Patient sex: M
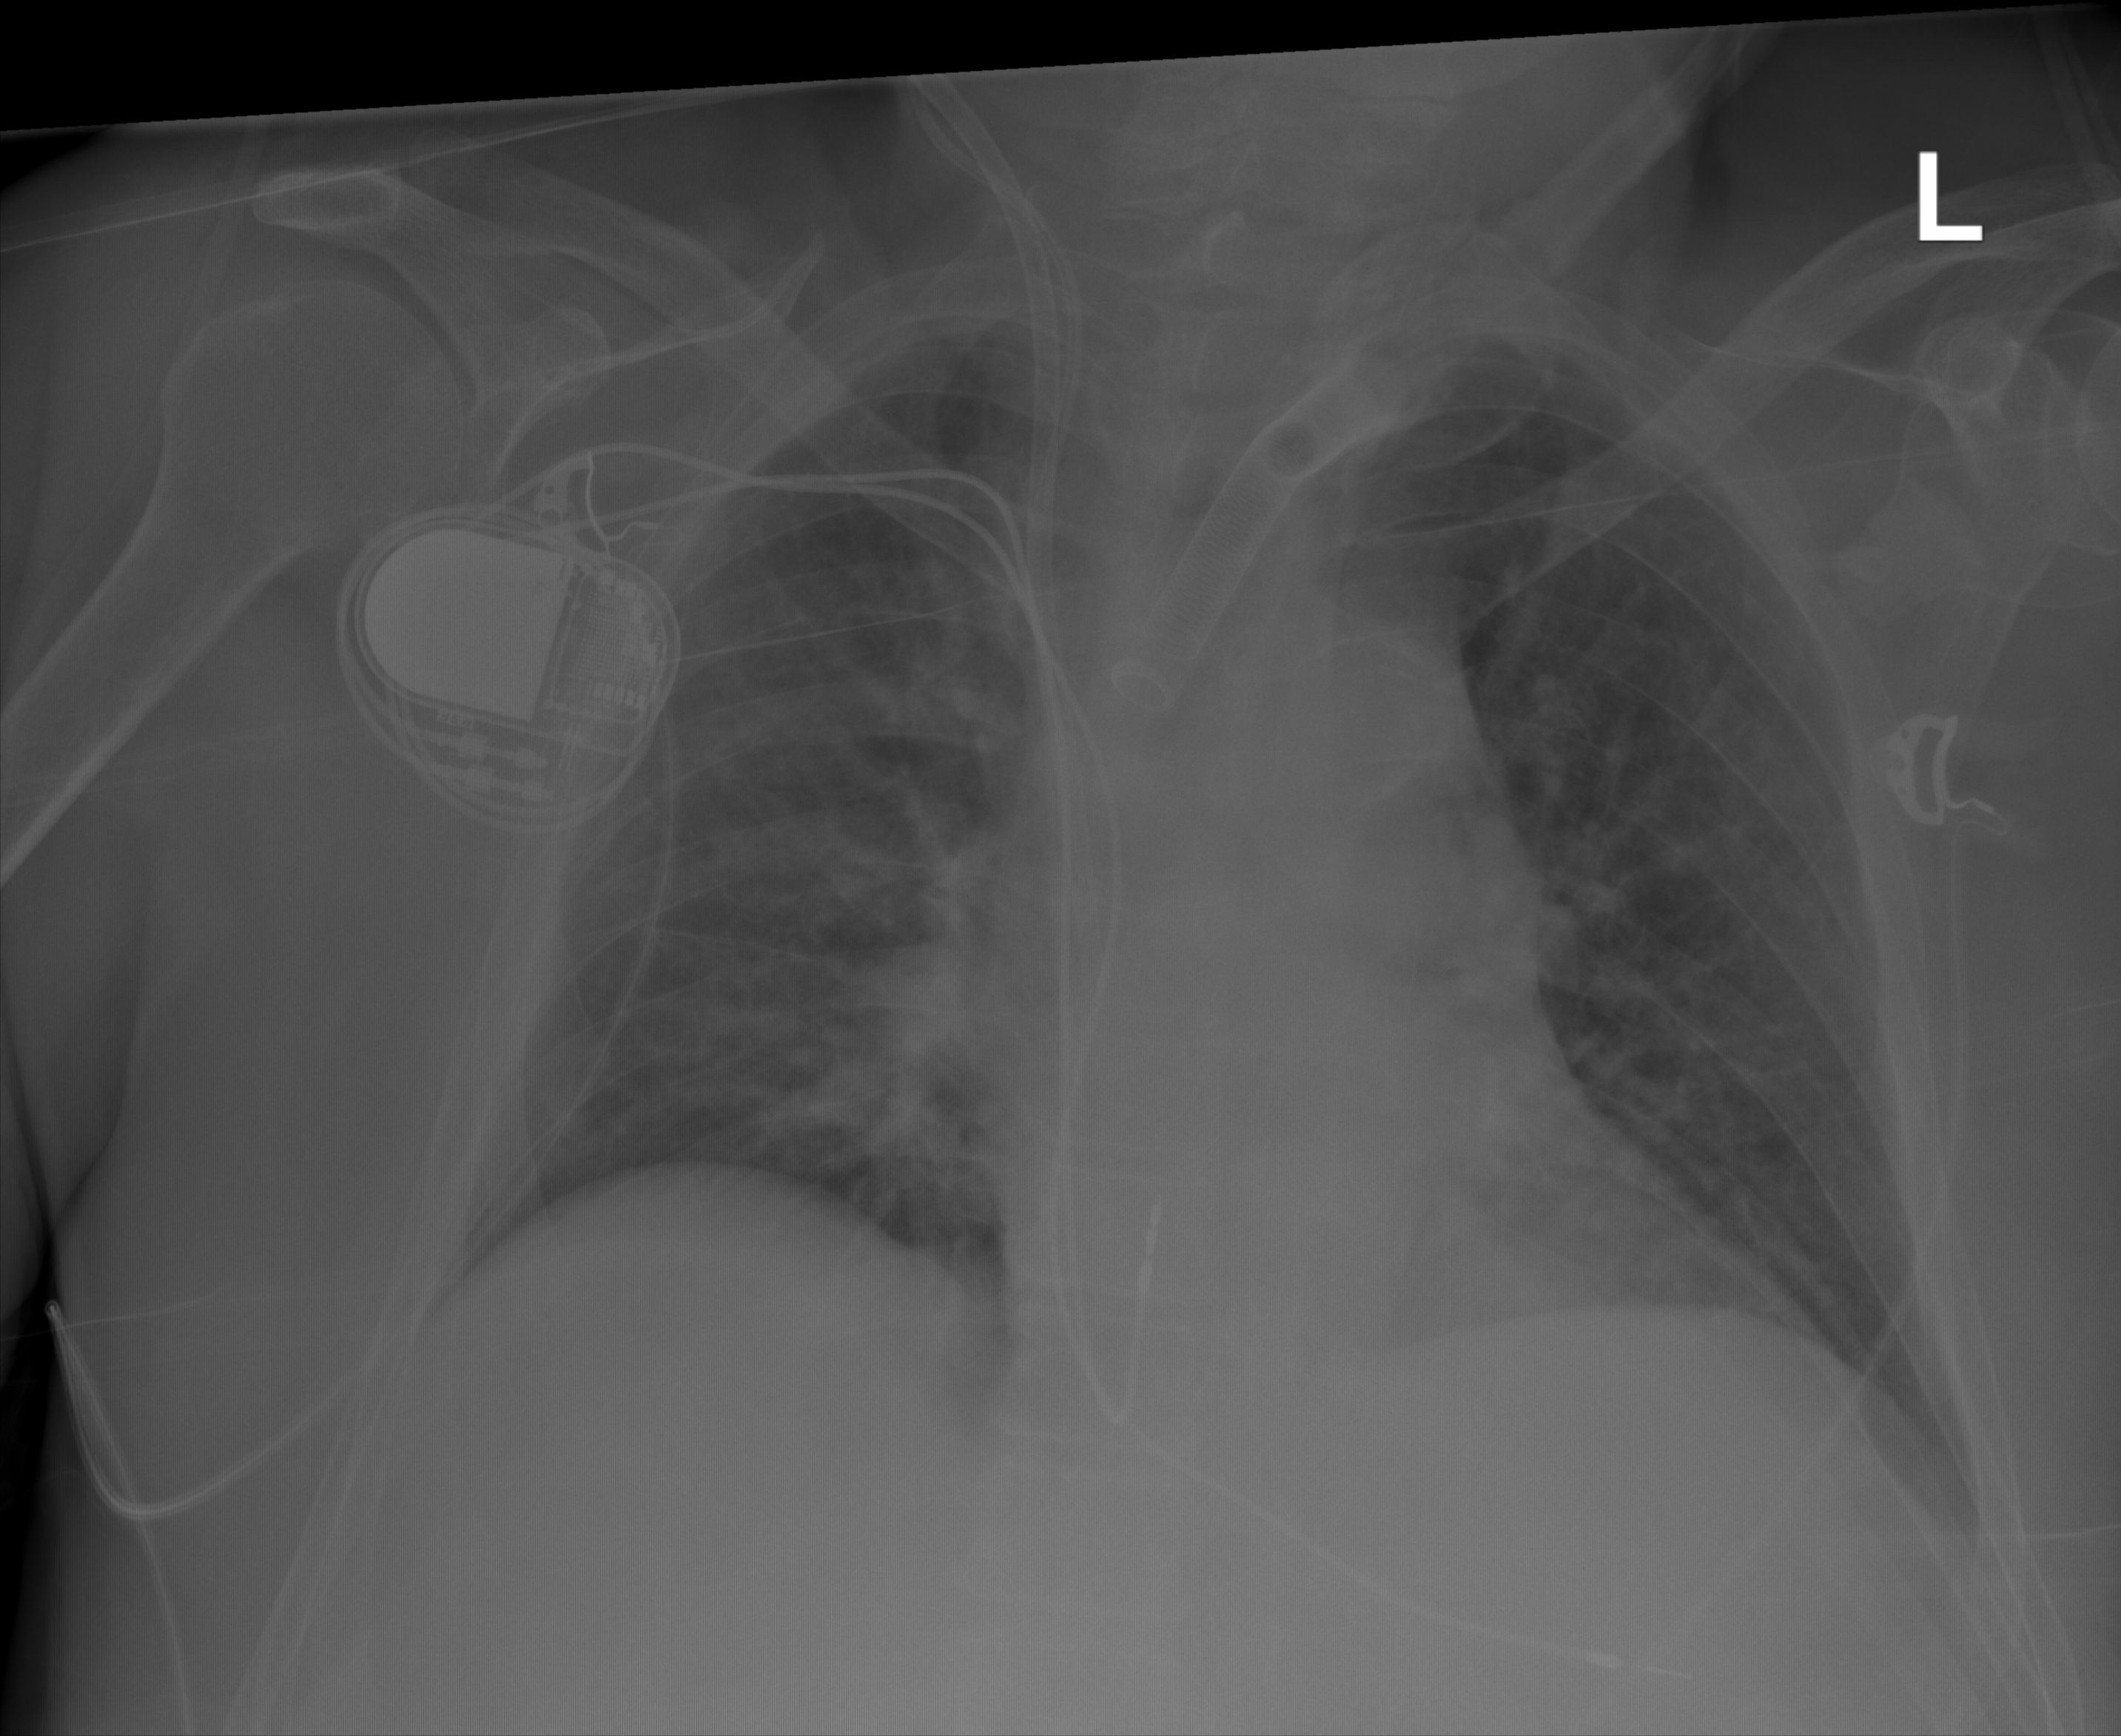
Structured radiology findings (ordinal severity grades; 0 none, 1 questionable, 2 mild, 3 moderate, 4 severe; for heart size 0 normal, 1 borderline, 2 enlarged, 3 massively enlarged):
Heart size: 0
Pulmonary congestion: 2
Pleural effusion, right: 0
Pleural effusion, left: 0
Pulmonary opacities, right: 0
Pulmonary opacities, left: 0
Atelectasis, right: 0
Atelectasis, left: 0